Question: I am doing a SQL course, and I have the following table:

which I would like to filter its results ONLY if the latest timestamp and rating values are both the highest ones, for each player_store_id, so in this case, as expected result, rows 3 and 4 should be filtered.
How can I do it? tried with many different options, also searching, but didn't manage to make it work.
'''
SELECT game_id, player_store_id, rating, timestamp
FROM #duplicated_reviews_date_and_rating
WHERE player_store_id IN (SELECT DISTINCT player_store_id FROM #duplicated_reviews_date_and_rating)
AND rating = (SELECT max(rating) FROM #duplicated_reviews_date_and_rating)
AND #duplicated_reviews_date_and_rating.timestamp = (SELECT max(#duplicated_reviews_date_and_rating.timestamp) FROM #duplicated_reviews_date_and_rating)
'''
Only gives me the results for a single 'player_store_id'.
Everything I tried that I could find here, didn't work, gave errors, or was too complicated for my current level.
Thank you very much!
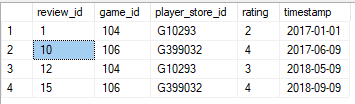
Answer: use group by :
select player_store_id, max(myValue), game_id from table group by player_store_id, game_id;